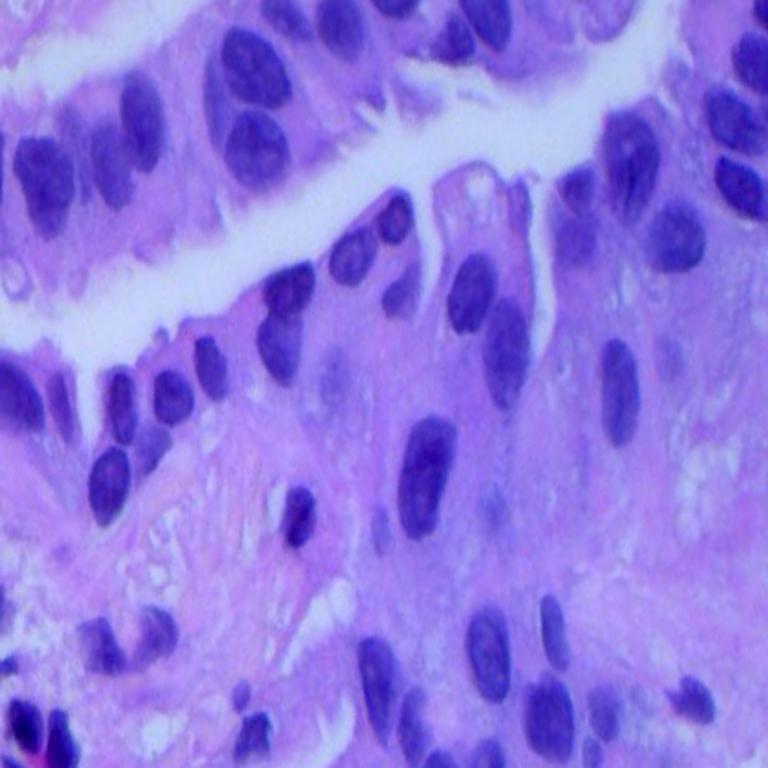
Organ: lung
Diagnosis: adenocarcinomas